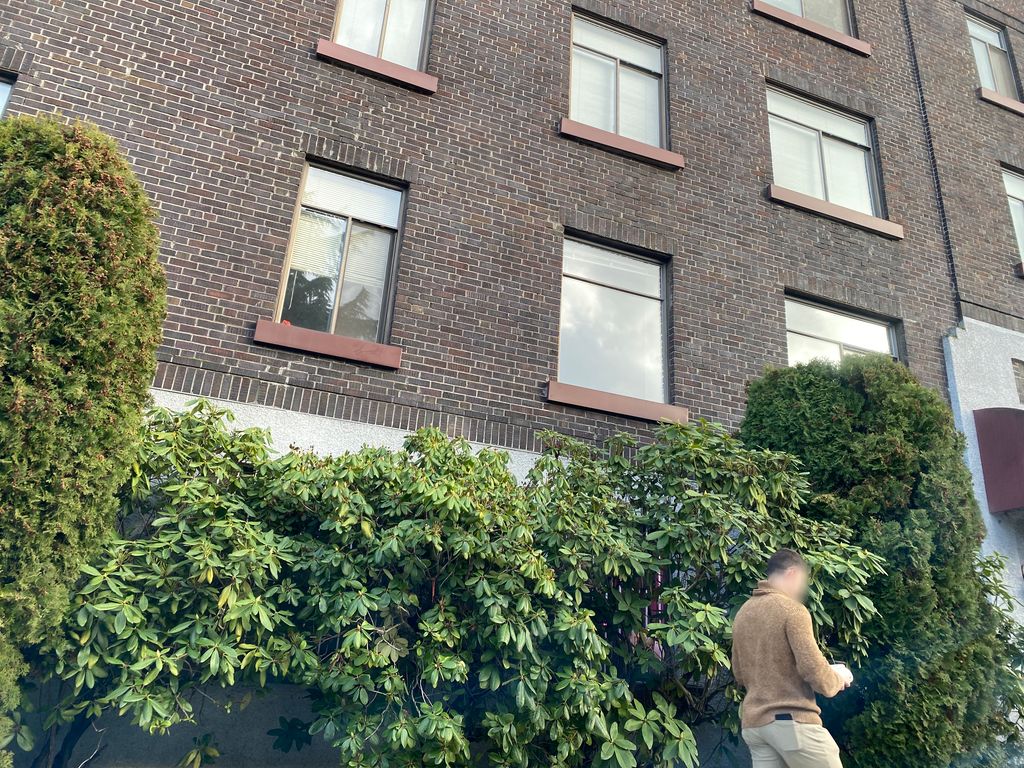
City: vancouver